Question: I don't know how to call this but here is the picture:

See the <URL>.
I saw it in some website and what to create a report where the value that I get in the database will be pass to that plugin ().
In the picture above. What do you call that? is it possible to pass php variable to that? For example, I have a value of:
'''
$hello = "<b>hello</b>";
'''
Can I pass that value to the plugin above? So the value of the plugin will be 'Hello' but its bold?
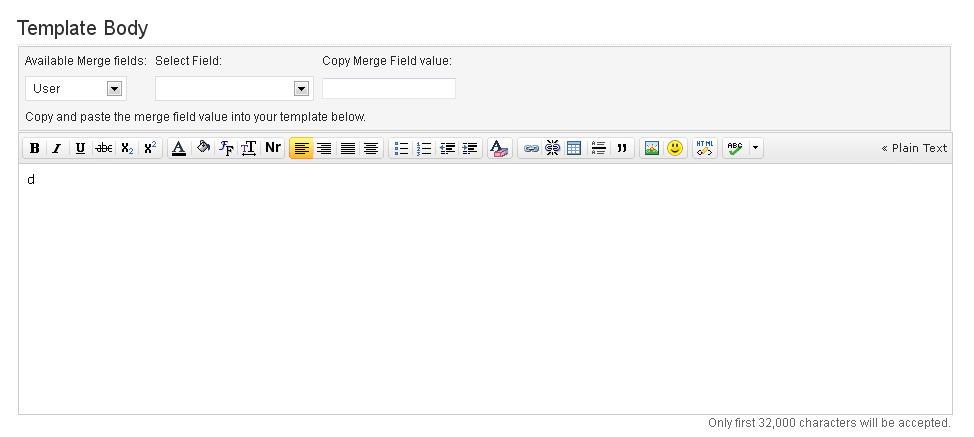
Answer: First of all i did not understood how the title of the question is related to your question about the puling you displayed..
What yo have above is a rich text editor.. it's a WYSIWYG editor of html..
you have tons of plugins like that the most oppulr would be <URL>